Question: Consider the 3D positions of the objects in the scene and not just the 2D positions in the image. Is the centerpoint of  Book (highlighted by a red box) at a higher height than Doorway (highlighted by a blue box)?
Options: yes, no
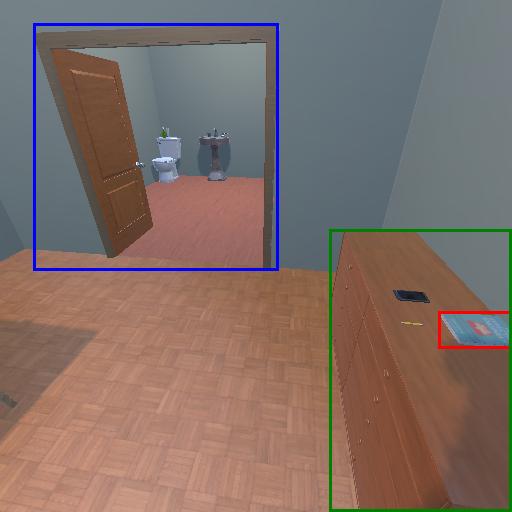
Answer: yes